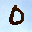
Label: 0